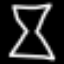
Label: hourglass